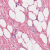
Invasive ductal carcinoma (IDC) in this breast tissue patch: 0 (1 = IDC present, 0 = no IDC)